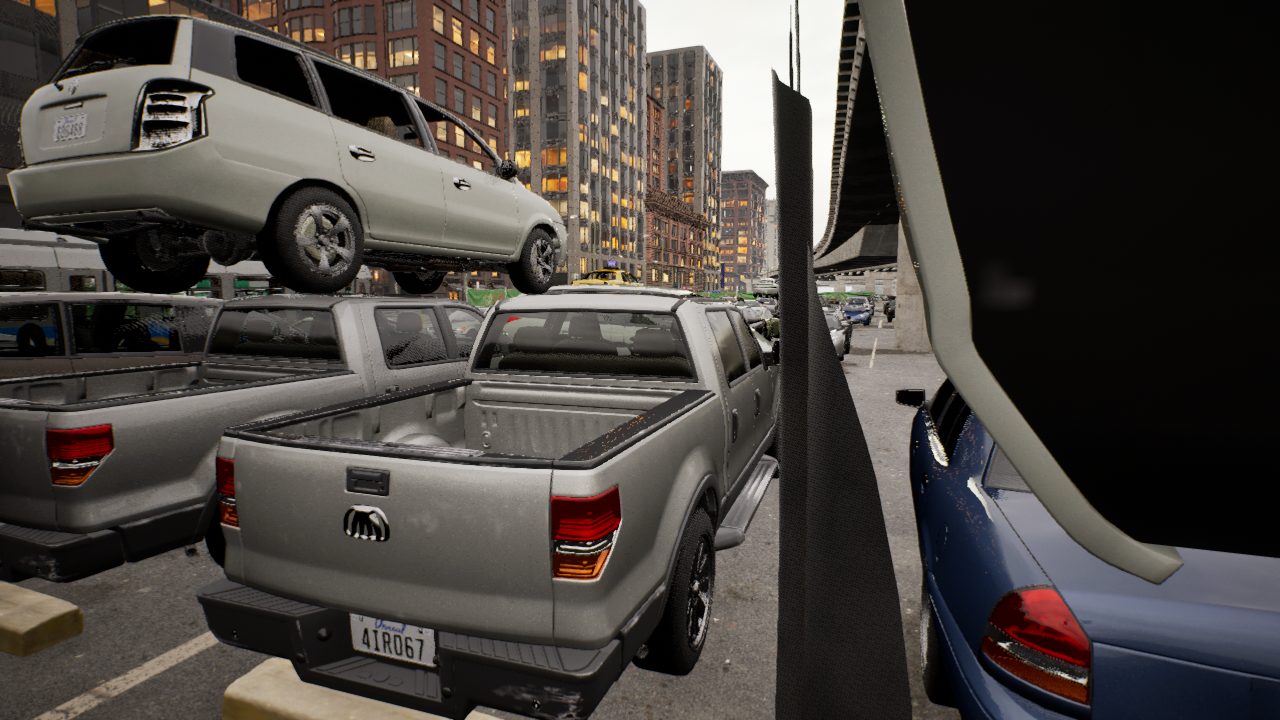
Venue: arterial
Lighting: golden hour
Vehicle rig: minivan